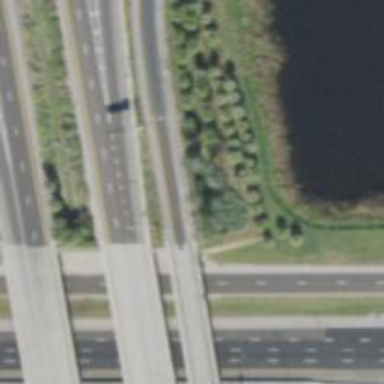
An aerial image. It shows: Motorway bridge.